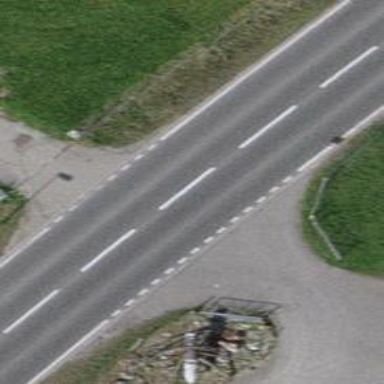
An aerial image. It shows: Primary road with asphalt surface.